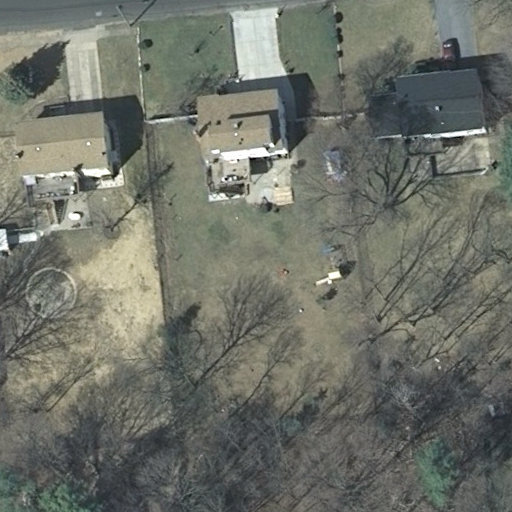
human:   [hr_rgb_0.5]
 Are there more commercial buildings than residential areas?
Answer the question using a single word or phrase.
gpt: no

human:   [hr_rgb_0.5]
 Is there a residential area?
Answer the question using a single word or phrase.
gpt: yes

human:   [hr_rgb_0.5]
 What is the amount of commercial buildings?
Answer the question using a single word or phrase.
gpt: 0

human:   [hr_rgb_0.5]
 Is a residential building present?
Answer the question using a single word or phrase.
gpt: yes

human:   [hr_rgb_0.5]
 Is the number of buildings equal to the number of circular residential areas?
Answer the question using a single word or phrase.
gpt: no

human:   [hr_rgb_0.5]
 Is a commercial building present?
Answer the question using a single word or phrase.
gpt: no

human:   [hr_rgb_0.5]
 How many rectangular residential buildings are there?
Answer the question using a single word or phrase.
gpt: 1

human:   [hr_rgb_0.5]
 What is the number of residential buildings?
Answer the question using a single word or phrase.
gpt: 3

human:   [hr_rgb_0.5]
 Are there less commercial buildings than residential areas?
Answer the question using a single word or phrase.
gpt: yes

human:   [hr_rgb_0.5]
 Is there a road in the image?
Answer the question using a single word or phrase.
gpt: no

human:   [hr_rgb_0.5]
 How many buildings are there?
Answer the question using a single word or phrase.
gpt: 3

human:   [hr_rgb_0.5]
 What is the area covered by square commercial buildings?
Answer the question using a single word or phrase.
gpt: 0m2

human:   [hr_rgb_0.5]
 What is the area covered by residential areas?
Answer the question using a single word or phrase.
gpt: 10611m2

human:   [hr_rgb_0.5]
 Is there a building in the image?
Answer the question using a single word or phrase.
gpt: yes

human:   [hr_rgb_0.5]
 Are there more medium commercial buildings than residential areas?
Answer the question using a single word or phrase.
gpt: no

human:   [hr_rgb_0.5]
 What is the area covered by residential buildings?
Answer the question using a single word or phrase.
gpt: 966m2

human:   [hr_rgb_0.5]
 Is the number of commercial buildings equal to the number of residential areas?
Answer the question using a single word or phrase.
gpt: no

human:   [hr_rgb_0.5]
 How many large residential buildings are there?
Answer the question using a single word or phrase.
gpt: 0

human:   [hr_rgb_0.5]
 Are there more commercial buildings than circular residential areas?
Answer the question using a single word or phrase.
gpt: no

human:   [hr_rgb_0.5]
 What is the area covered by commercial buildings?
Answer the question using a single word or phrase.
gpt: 0m2

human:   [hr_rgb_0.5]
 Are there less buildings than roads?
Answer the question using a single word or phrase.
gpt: no

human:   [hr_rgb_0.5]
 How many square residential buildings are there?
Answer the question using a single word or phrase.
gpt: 0

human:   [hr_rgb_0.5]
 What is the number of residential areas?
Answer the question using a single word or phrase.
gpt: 1

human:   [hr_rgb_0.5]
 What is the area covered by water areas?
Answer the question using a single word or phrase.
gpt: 0m2

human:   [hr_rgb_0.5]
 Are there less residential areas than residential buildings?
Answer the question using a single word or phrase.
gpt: yes

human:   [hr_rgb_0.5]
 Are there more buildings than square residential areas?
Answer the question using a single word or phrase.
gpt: yes

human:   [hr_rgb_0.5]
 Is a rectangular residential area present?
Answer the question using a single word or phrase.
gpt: yes

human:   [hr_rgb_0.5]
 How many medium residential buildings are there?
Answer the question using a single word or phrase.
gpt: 3

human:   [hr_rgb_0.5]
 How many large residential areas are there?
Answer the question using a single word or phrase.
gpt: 1

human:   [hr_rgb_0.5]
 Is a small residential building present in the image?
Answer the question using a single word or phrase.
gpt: no

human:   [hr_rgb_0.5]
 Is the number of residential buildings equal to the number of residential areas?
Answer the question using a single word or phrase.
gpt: no

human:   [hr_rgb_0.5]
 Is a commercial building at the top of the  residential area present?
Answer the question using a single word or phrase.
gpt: no

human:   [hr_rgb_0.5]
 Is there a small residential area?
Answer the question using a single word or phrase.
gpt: no

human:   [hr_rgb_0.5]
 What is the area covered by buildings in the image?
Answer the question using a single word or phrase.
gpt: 966m2

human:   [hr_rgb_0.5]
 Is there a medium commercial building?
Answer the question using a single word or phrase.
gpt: no

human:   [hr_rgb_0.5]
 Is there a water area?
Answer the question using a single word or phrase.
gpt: no

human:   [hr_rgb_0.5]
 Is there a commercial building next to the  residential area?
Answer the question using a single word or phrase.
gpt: no

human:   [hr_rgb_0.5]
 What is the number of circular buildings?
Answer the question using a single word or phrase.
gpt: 0

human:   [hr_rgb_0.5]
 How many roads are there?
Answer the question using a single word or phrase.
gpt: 0

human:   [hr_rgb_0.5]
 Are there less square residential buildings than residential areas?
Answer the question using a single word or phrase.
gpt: yes

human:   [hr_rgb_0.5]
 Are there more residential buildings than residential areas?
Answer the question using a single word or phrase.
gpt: yes

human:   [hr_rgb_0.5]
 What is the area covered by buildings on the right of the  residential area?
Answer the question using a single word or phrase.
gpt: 966m2

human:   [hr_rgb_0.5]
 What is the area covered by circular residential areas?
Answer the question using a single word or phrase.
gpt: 0m2

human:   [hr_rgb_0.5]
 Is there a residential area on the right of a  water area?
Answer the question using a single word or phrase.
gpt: no

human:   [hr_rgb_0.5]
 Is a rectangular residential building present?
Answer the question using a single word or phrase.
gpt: yes

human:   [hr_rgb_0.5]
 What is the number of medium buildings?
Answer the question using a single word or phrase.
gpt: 3

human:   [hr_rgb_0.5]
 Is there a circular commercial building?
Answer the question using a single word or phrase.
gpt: no

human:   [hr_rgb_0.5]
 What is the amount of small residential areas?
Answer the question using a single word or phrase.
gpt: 0

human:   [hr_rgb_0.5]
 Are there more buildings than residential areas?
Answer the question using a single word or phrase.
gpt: yes

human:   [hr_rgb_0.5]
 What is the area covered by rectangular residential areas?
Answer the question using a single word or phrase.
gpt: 10611m2

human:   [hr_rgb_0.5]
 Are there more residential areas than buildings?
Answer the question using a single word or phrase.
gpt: no

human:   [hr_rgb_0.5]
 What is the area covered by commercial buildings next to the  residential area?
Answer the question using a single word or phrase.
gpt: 0m2

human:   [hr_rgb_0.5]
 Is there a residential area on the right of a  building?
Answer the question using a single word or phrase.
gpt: no

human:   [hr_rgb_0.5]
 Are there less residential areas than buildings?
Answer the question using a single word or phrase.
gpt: yes

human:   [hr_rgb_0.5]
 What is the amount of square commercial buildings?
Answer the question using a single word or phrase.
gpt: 0

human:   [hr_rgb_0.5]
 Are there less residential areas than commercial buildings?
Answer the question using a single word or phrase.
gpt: no

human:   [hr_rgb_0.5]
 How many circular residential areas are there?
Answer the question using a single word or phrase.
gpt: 0

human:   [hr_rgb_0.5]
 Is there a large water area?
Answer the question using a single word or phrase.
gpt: no

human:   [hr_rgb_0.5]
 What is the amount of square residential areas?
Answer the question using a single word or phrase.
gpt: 0

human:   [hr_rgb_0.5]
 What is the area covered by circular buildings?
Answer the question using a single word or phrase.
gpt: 0m2

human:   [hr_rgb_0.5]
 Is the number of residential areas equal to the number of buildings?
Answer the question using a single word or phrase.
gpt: no

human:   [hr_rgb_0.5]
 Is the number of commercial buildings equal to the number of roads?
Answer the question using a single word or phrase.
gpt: yes

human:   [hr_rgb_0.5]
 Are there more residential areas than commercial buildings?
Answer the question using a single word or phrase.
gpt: yes

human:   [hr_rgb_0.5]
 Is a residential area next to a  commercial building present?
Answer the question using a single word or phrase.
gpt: no